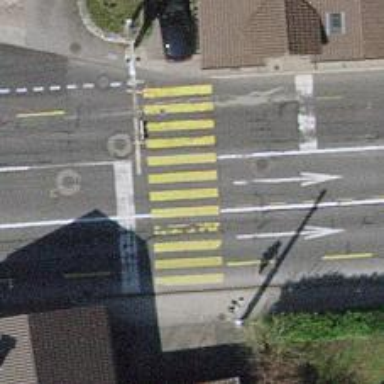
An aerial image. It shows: Crossing with traffic signals and pedestrian island.